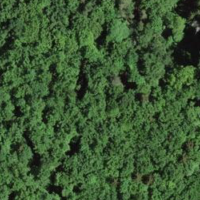
EUNIS habitat code: 41
Species observed at this site:
Neottia nidus-avis